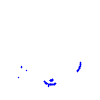
Particle: pion